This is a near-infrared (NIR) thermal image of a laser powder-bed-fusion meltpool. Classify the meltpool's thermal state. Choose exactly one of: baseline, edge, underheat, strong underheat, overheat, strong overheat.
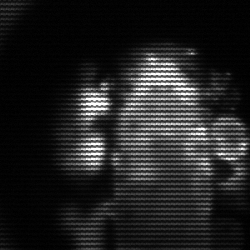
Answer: strong underheat